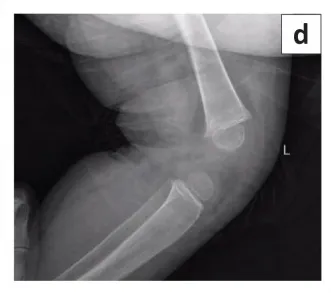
(c) Frontal radiograph of the pelvis and proximal femurs shows fragmented epiphysis (black arrow) with cortical thickening of both proximal femoral diaphysis (arrow in c).
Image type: radiology (x_ray)